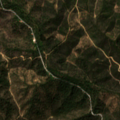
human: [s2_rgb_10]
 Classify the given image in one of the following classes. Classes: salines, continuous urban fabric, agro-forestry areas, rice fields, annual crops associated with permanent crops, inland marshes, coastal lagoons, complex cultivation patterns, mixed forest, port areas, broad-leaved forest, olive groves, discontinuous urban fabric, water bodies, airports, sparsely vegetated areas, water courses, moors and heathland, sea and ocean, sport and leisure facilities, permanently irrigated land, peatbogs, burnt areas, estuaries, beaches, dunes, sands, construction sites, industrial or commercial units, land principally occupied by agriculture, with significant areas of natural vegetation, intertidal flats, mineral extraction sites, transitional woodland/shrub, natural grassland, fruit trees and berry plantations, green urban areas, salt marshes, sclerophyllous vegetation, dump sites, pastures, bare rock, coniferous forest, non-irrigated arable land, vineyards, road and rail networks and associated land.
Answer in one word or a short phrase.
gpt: mixed forest